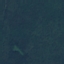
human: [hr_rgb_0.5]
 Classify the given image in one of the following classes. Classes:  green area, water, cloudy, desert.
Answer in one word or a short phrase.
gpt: green area